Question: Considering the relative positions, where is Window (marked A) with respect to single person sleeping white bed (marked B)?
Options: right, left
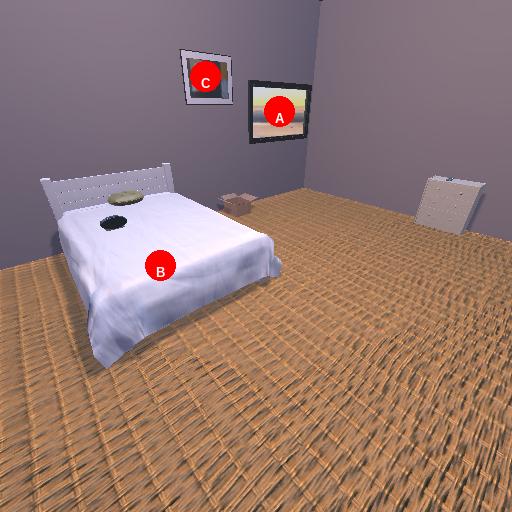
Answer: right